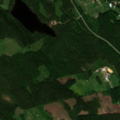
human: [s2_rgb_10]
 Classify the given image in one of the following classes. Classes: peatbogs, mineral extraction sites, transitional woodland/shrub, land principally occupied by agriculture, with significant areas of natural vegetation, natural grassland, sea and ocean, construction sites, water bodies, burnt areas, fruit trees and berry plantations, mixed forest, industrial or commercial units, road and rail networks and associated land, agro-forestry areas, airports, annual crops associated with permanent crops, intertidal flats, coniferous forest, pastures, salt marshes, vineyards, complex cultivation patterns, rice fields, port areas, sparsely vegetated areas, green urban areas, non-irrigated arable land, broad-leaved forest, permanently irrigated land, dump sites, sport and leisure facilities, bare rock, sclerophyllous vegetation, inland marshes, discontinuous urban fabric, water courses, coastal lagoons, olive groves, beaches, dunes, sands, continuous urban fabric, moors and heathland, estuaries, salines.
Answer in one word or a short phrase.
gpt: coniferous forest, mixed forest